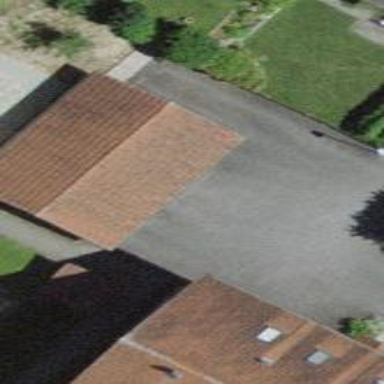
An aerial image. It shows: View of roof of building.